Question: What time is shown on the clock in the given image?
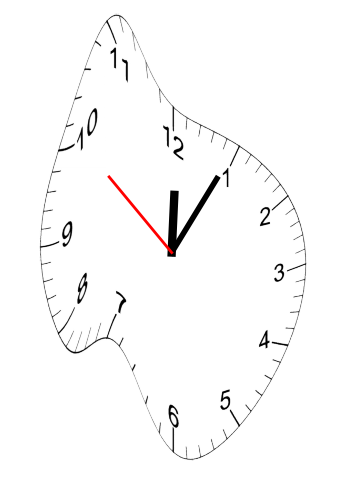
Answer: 12:04:51